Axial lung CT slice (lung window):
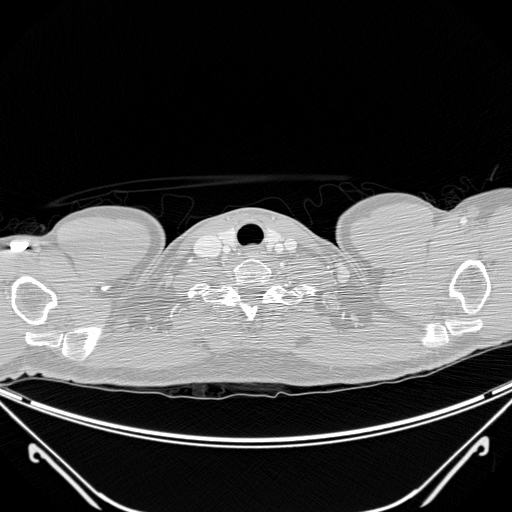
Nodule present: no